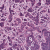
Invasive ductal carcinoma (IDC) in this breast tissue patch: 1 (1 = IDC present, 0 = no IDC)